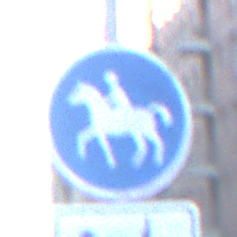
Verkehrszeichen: Reitweg
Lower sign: MehrspurigeFahrzeugeFrei9
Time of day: SunriseSunset
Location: Outdoor (Urban)
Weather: Clear
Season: NotSpecified
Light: Natural